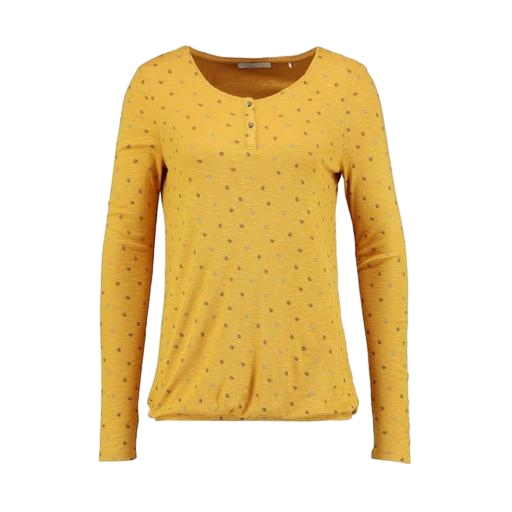
long-sleeve t-shirt only macy, yellow iconic women's long-sleeved t-shirt, yellow henley shirt, white background